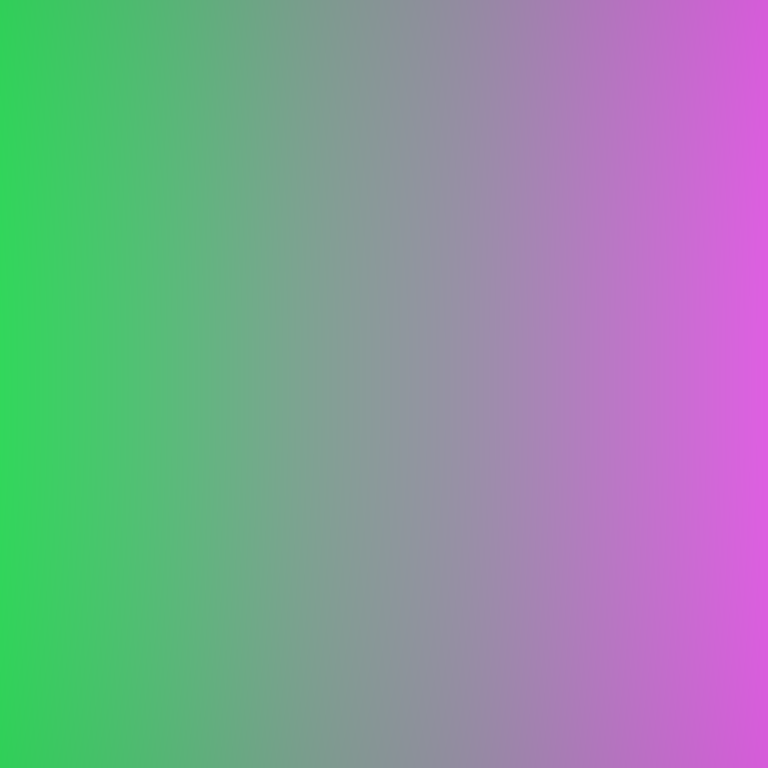
Abstract light effect, smooth gradient from vibrant green to soft magenta, calm atmosphere, diffuse light, no room, no furniture, no objects.